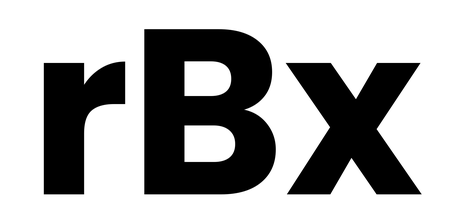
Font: Poppins-Bold